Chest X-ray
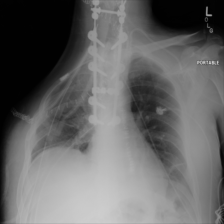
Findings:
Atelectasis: positive
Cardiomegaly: negative
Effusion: negative
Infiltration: negative
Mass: negative
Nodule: negative
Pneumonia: negative
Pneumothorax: negative
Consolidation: negative
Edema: negative
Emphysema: negative
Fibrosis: negative
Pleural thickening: negative
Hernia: negative